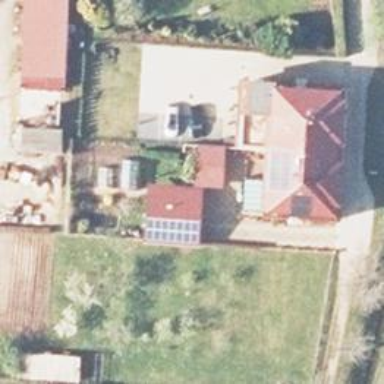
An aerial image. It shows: Solar photovoltaic panel generator producing electricity as small installation.